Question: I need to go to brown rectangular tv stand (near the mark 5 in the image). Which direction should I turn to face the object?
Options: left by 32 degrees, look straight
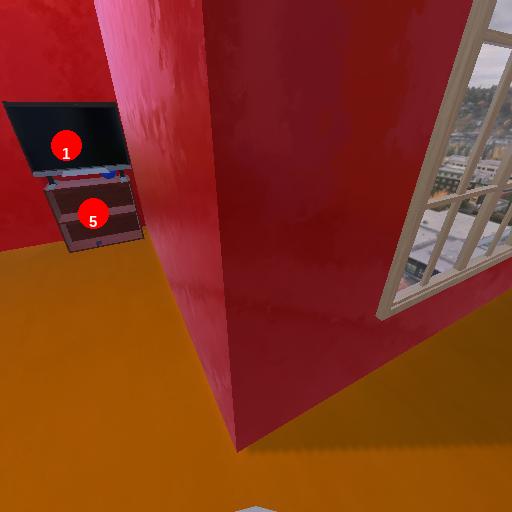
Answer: left by 32 degrees